RGB frame:
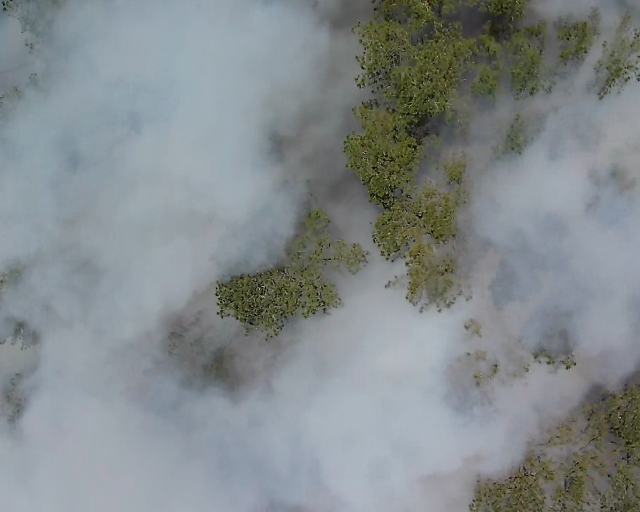
Thermal frame:
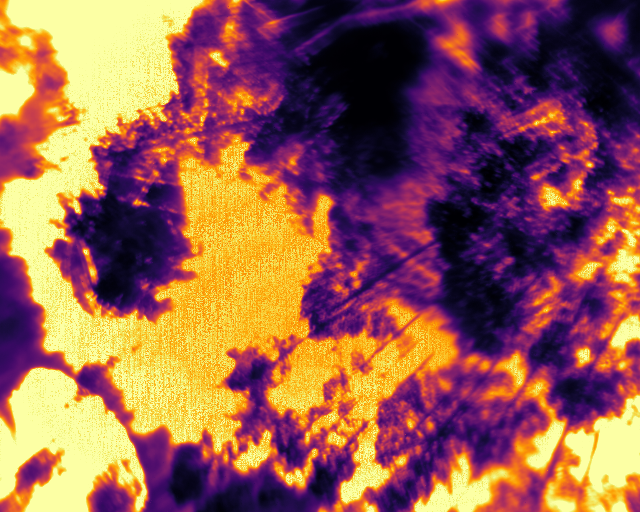
Captured: 2026-02-27 02:38:00
Pixels at or above 80 °C: 227992 (fraction of frame: 0.6958)